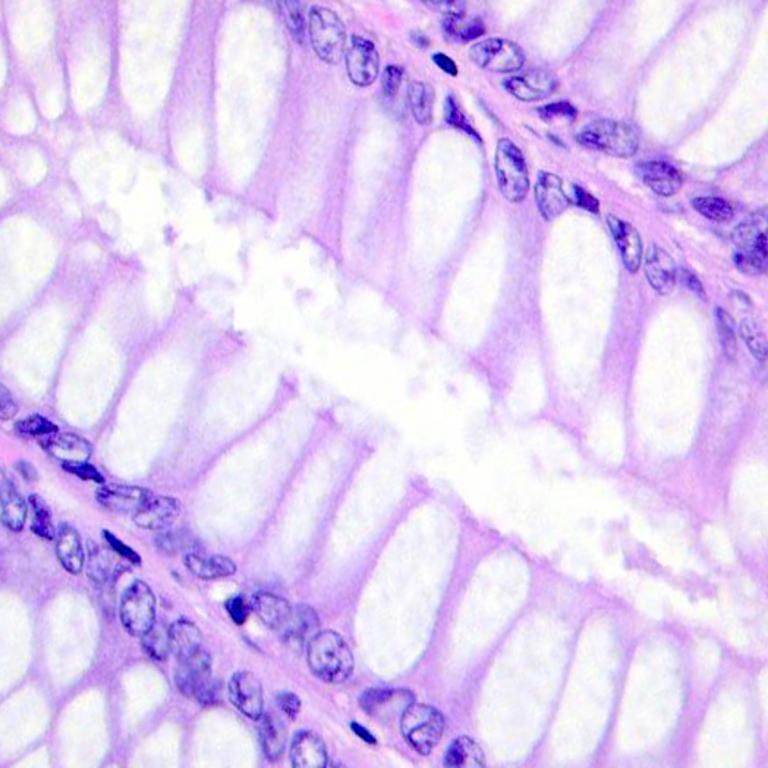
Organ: colon
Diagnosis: benign